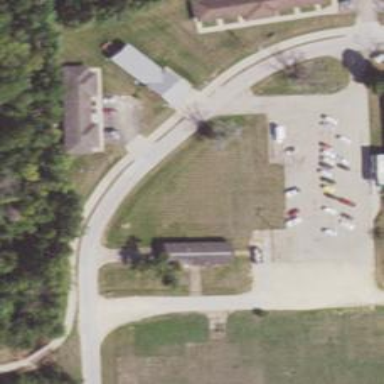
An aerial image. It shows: Nursing home.